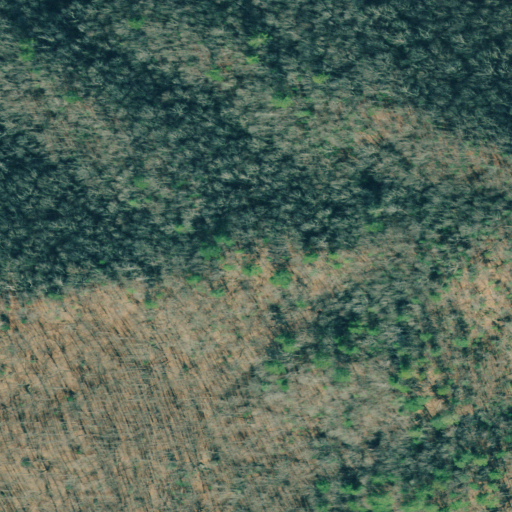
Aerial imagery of ridge(s) in Georgia named Pot Gap Ridge containing deciduous forest and mixed forest